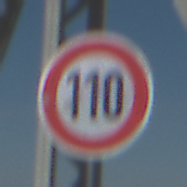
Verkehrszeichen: Geschwindigkeit110
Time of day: MorningAfternoon
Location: Outdoor (Special)
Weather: Clear
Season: NotSpecified
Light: Natural